Question: Has anyone got a solution on how to restore the missing project templates in Visual Studio 2013. I have tried to repair & uninstall/reinstall Visual Studio but still face the same issue.

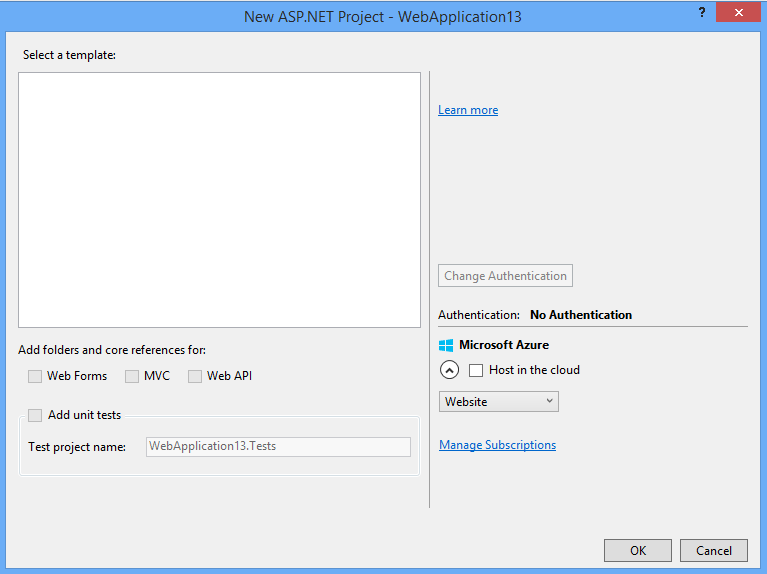
Answer: I ended up having to remove Visual Studio completely, restart my laptop, delete all visual studio directories in c:/program files & then clean up the registry using ccleaner.
I then reinstalled visual studio & was able to see the templates again :)